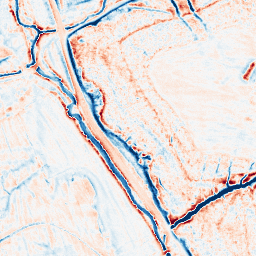
Category: edge_preserving
Decomposition family: anisotropic_diffusion
Decomposition parameters: iterations: 20
kappa: 30
gamma: 0.2
Upsampling method: quintic
Upsampling parameters: scale: 2
Upsampling scale: 2